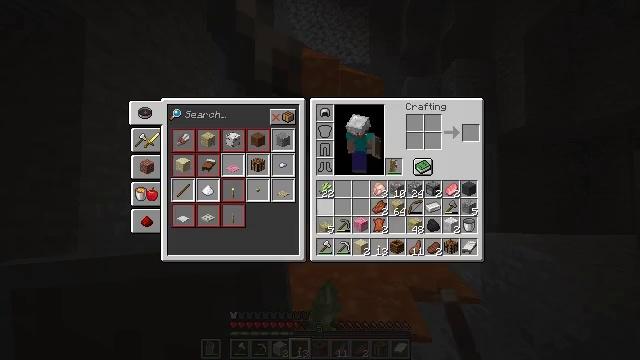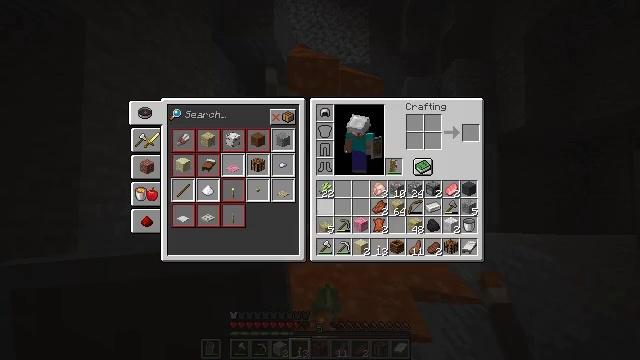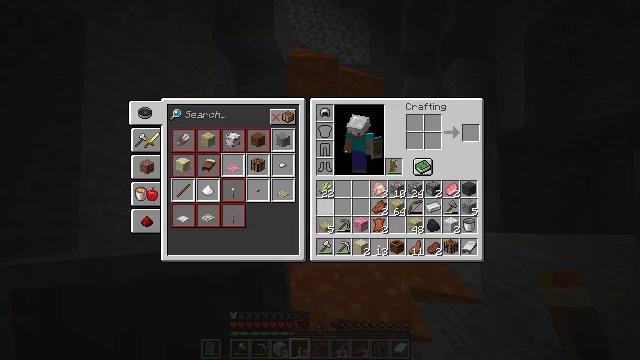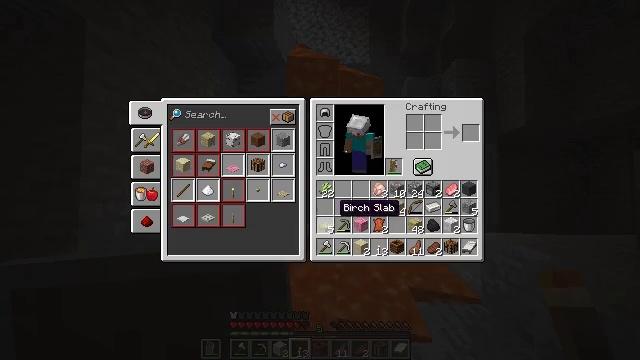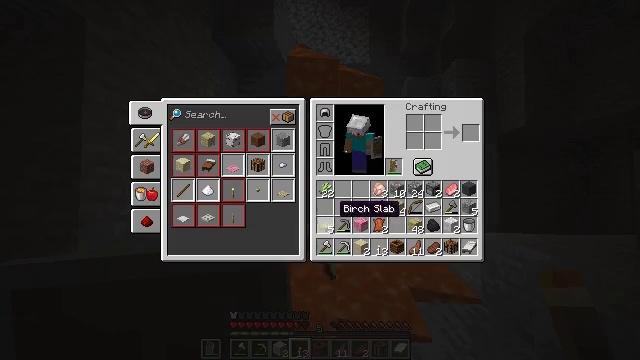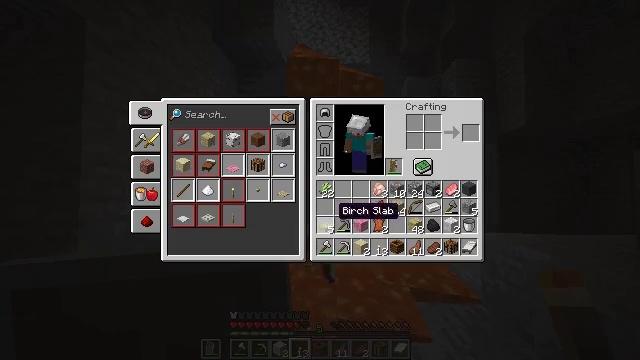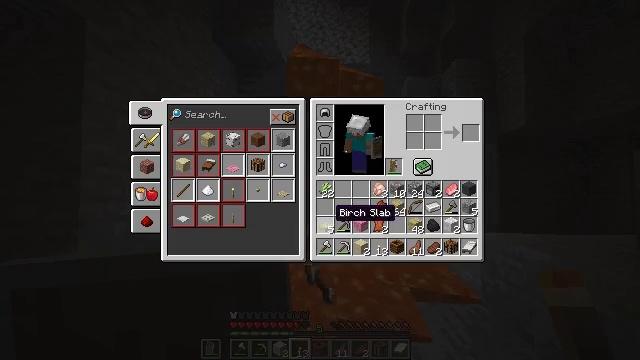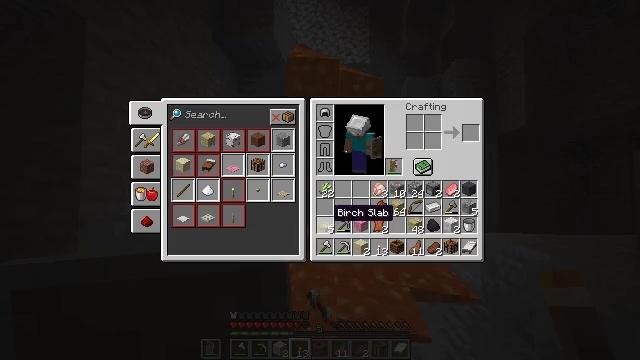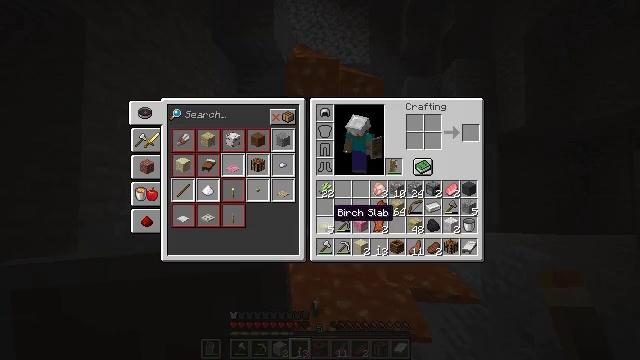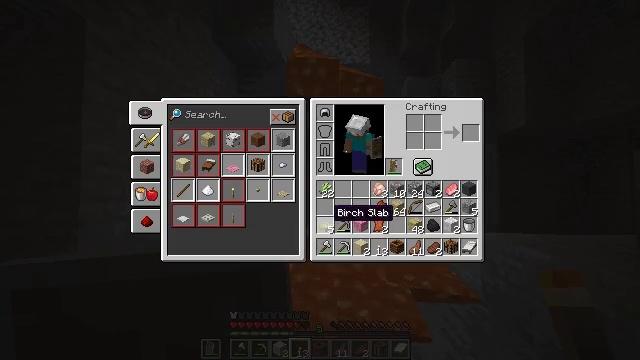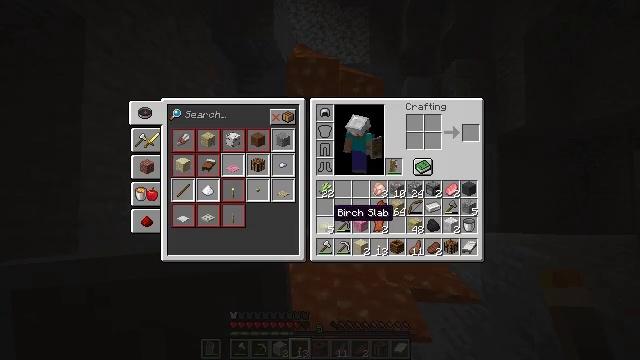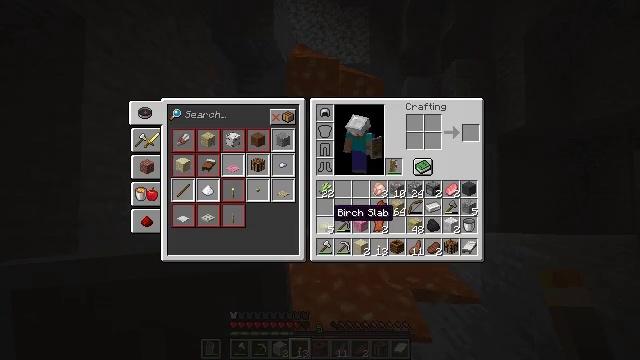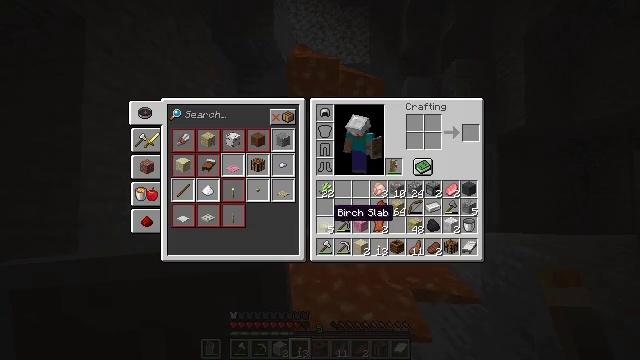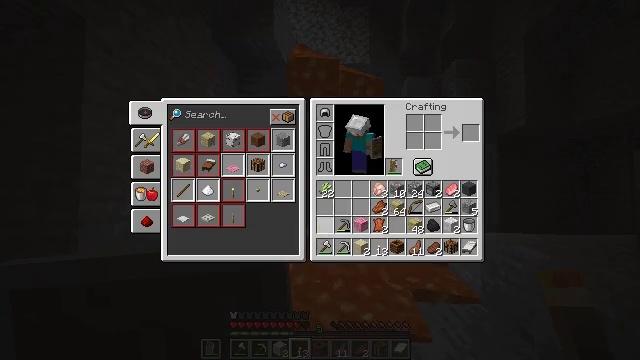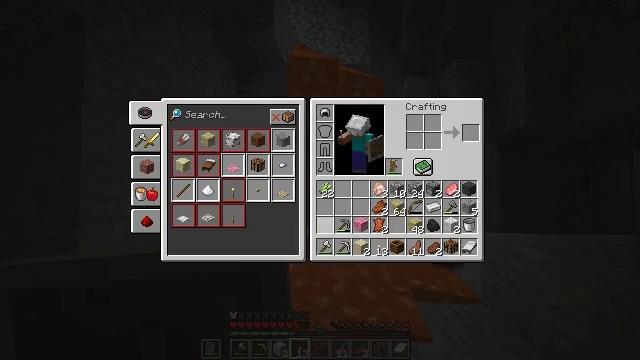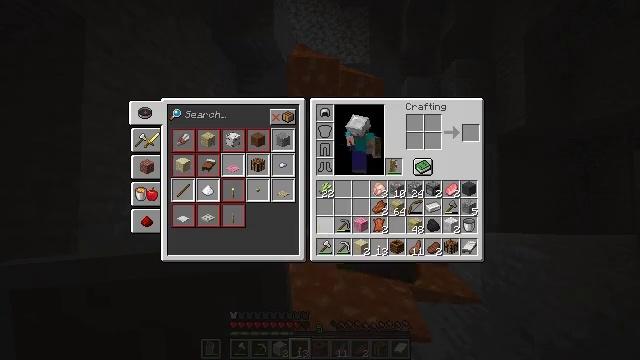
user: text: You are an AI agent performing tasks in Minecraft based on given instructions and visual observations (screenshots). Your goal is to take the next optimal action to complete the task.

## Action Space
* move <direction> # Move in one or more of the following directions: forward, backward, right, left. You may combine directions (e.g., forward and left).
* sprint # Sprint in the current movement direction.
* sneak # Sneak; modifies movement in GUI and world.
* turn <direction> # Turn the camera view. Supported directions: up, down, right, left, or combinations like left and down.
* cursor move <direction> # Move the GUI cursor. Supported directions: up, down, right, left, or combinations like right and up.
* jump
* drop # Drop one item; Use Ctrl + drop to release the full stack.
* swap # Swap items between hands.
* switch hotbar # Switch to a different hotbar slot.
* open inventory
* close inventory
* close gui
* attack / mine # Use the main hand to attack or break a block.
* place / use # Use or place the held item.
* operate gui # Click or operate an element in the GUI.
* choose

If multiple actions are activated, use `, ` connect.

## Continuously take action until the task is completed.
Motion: motion action
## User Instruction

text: Remove a birch slab from the inventory.
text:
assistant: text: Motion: sprint, open gui
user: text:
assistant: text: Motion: sprint
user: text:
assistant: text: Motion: sprint
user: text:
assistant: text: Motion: sprint
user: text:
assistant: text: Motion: sprint
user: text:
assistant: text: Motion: sprint
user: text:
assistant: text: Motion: sprint
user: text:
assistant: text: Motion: sprint
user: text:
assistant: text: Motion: sprint
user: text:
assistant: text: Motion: sprint
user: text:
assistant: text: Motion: sprint
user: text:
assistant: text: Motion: sprint
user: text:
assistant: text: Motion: sprint, drop
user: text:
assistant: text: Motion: sprint, drop
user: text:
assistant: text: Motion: sprint, drop
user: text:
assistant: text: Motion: sprint
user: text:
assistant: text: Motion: sprint
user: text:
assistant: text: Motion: sprint